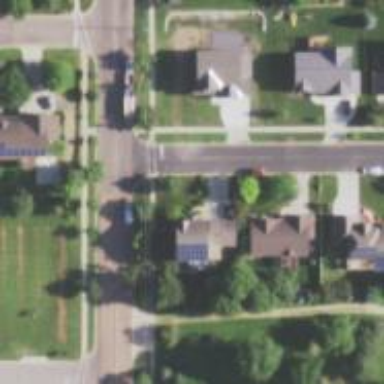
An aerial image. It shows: Residential road with asphalt surface and sidewalk on the left side.